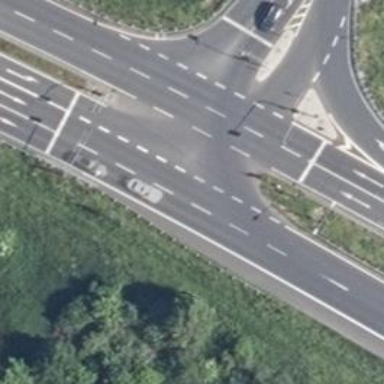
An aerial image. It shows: Asphalt road classified as primary highway which is motorroad.